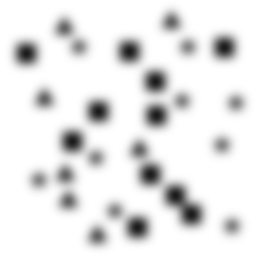
Squares: 11
Triangles: 7
Stars: 9
Total shapes: 27